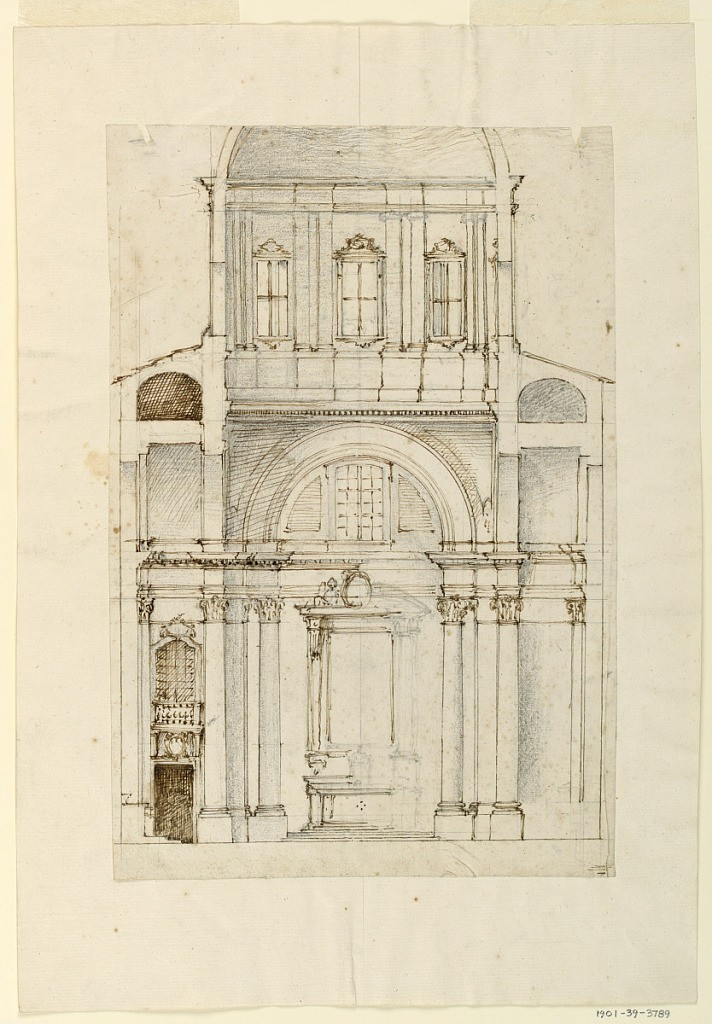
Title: Section of an apse
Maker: Filippo Marchionni, Italian, 1732–1805
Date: ca. 1780
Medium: Pen and ink, graphite on paper
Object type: Drawing
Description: Interior architectural study of St. Peter's Basilica apse.